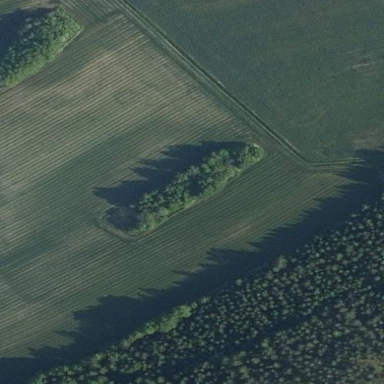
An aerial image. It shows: Serene woodland landscape.